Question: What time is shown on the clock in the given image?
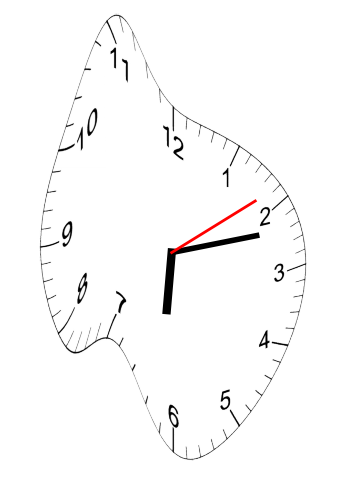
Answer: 06:12:09